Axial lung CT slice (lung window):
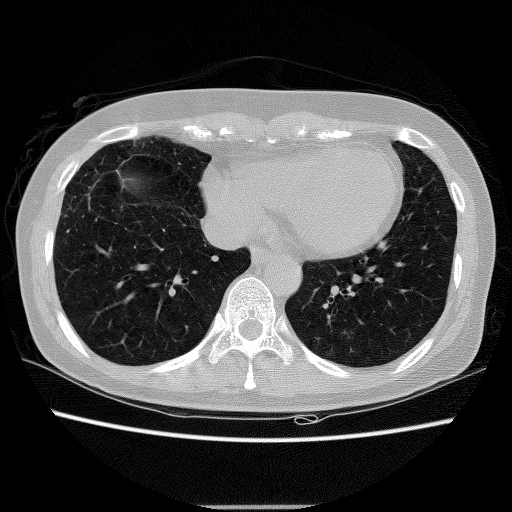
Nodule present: no